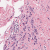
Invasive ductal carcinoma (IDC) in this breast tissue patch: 1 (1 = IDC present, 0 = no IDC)